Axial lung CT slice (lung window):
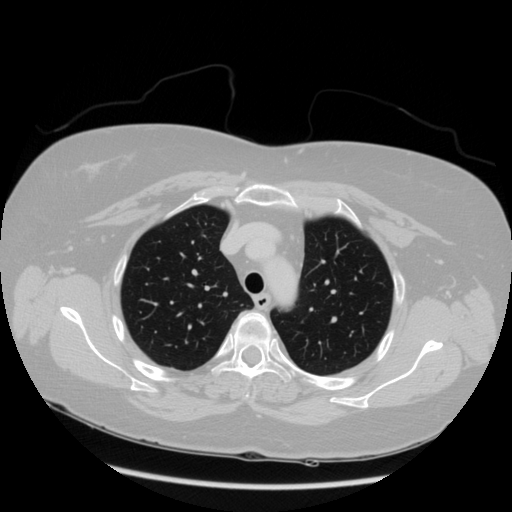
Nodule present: no